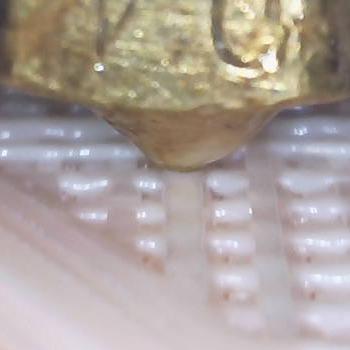
Flow rate: 300%